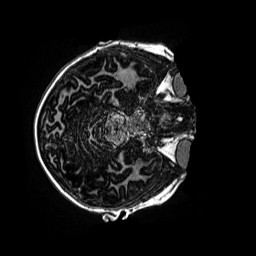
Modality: MP2RAGE
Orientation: axial
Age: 11
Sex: female
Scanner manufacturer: siemens
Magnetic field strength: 3 T
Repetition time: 4 s
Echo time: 0.00299 s